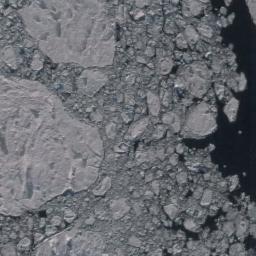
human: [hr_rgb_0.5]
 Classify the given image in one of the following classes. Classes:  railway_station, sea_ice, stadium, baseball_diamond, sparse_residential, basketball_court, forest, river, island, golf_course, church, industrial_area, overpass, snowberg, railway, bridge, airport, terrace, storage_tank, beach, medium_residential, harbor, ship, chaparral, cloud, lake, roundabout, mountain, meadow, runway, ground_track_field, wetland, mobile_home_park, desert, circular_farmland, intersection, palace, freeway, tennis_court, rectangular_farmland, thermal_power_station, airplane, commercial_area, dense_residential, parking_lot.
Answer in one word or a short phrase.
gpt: sea_ice